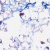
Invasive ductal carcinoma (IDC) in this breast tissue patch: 0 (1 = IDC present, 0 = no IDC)